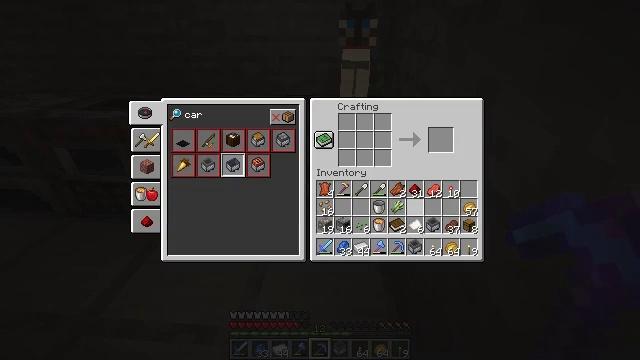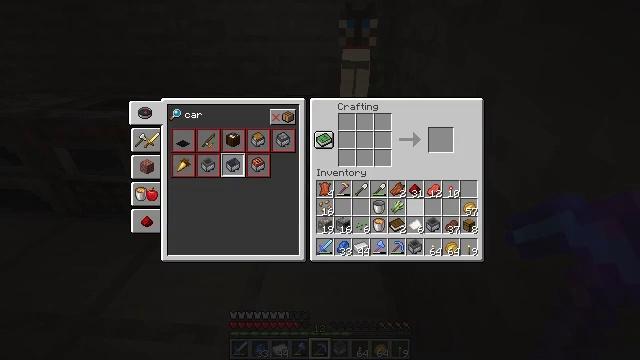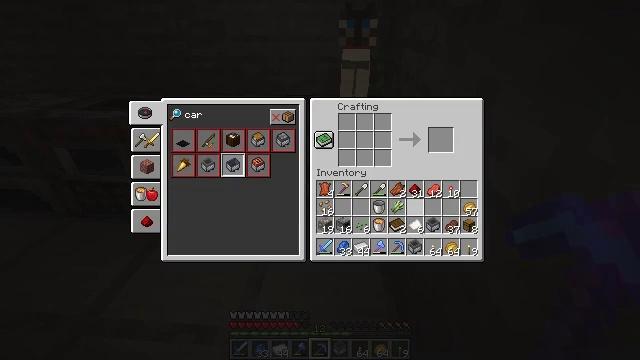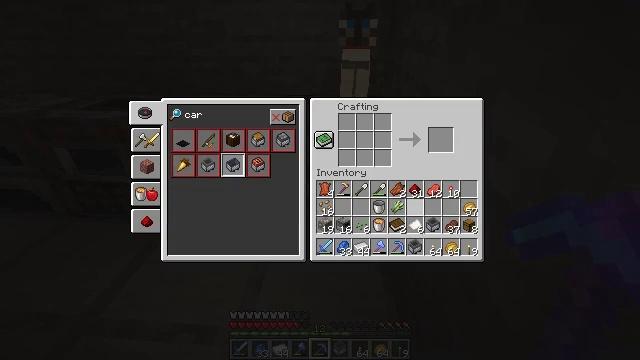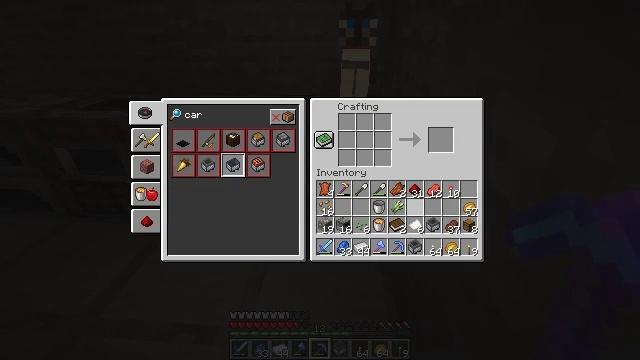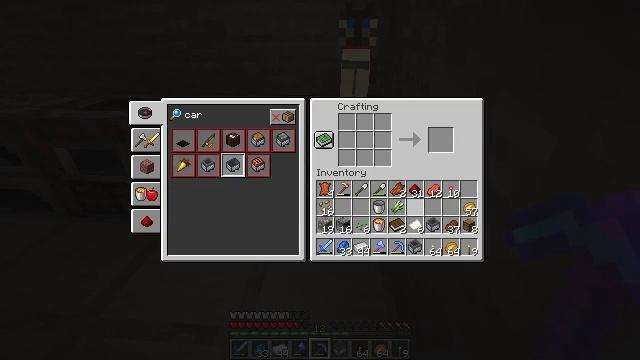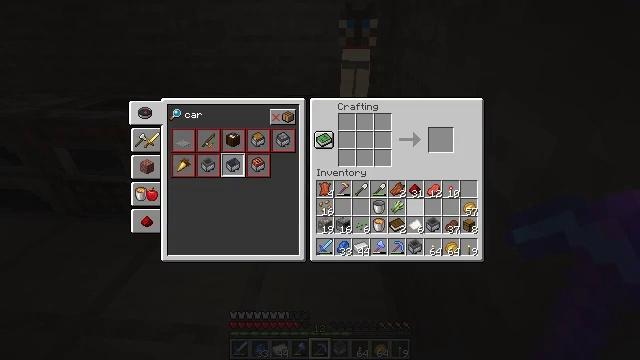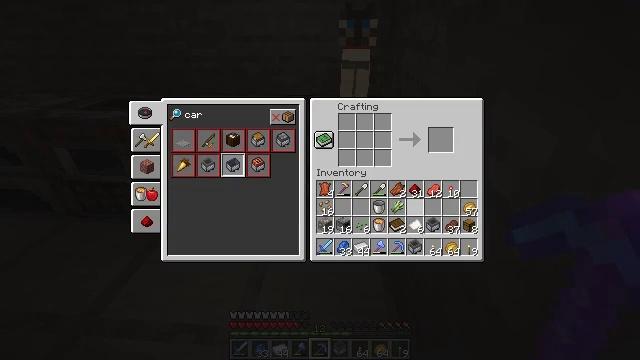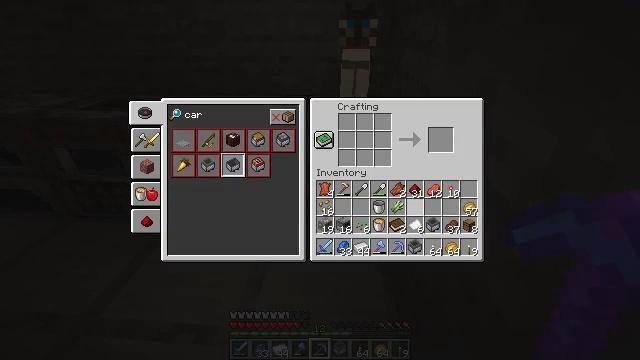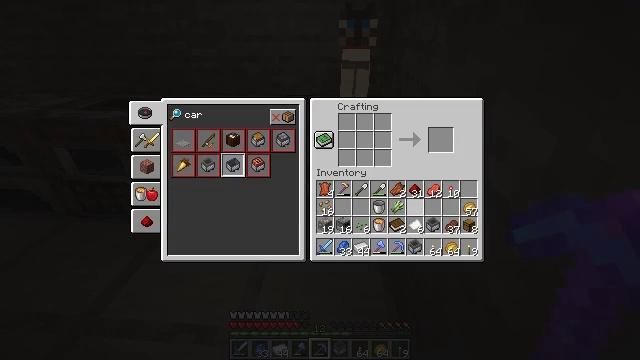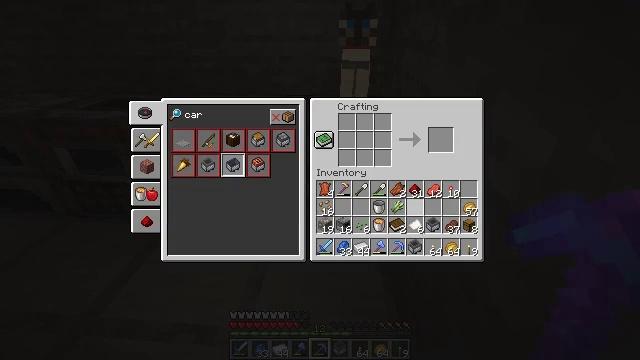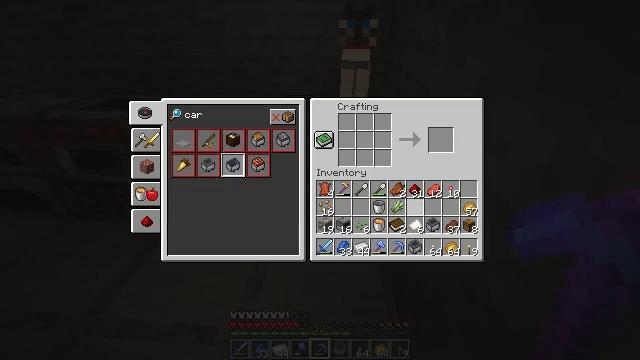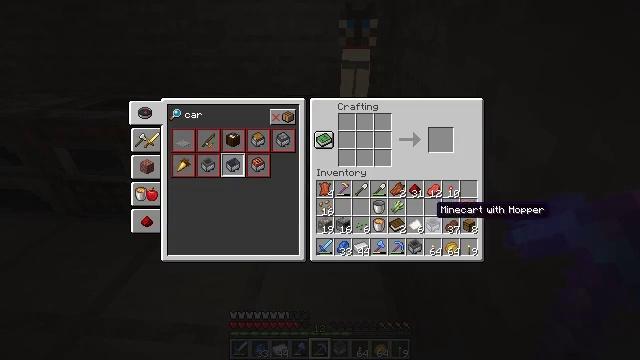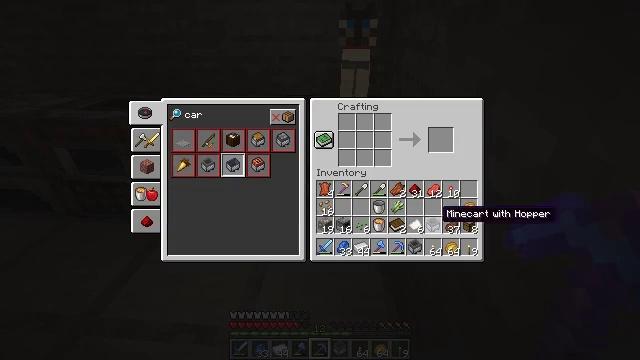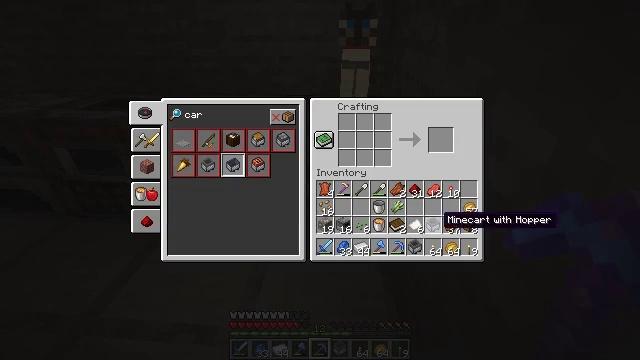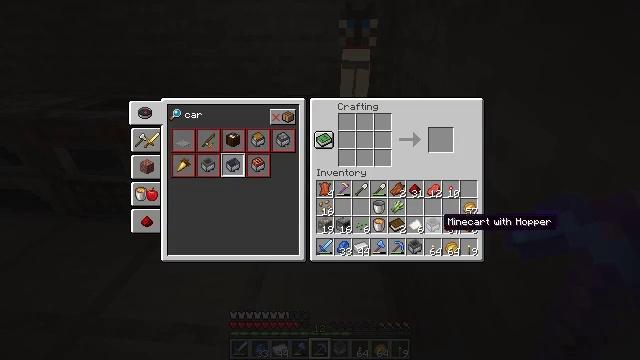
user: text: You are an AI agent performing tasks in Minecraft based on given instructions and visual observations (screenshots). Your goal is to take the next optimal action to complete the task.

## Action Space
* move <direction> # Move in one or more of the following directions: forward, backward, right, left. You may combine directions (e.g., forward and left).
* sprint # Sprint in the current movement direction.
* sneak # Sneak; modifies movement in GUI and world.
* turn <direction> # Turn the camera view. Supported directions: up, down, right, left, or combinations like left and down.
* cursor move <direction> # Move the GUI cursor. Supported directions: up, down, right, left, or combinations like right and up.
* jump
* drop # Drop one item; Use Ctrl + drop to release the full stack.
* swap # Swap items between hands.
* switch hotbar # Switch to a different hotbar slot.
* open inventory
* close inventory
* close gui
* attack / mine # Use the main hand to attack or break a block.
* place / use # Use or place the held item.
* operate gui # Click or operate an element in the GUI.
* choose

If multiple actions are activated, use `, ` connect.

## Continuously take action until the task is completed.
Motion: motion action
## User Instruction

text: Drop a diamond pickaxe.
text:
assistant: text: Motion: no_op
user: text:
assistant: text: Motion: no_op
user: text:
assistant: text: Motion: no_op
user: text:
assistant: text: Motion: no_op
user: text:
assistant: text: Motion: no_op
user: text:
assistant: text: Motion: no_op
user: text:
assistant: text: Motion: no_op
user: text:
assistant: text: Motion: no_op
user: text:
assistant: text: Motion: no_op
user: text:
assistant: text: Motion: no_op
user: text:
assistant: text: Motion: no_op
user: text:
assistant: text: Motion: no_op
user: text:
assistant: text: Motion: no_op
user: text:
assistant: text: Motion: no_op
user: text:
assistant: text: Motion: no_op
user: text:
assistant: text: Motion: no_op
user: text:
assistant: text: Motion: no_op
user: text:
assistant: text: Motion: no_op
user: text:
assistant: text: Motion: no_op
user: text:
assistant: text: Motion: no_op
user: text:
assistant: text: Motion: no_op
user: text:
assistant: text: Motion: no_op
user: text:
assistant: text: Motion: no_op
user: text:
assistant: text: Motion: no_op
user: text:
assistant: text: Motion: no_op
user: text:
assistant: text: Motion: no_op
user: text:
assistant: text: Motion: no_op
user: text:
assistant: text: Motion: no_op
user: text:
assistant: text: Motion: no_op
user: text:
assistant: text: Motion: no_op